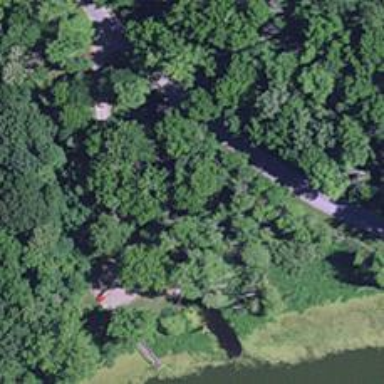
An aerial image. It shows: Excellent footway trail.